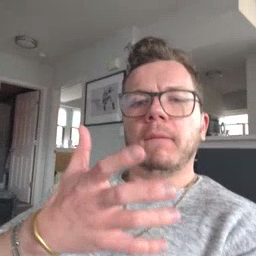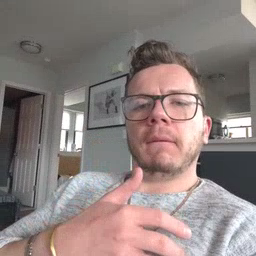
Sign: fast